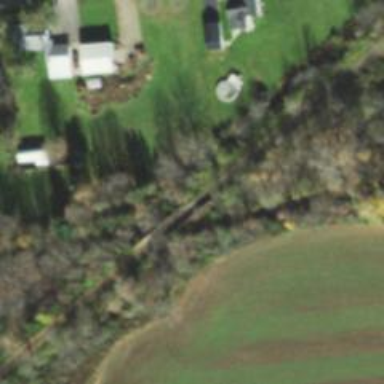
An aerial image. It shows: Abandoned railway track on bridge.